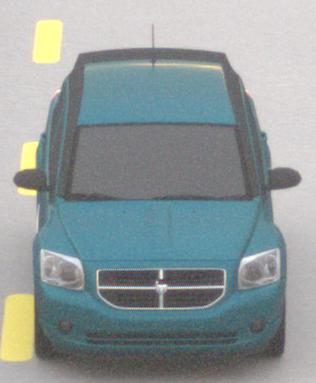
Make: Dodge
Model: Caliber 1.8
Detailed model: Caliber
Model produced from: 2006/06
Model produced until: 2009/03
Doors: 5
Color: blue
Road condition: dry road
Daytime: sunrise or sunset
Contrast: low contrast